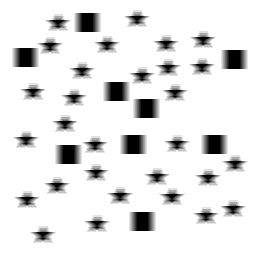
Squares: 9
Triangles: 0
Stars: 29
Total shapes: 38